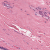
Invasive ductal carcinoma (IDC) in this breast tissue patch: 0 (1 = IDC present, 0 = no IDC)